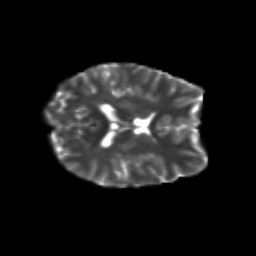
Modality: T2w
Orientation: axial
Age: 21
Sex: female
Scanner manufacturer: siemens
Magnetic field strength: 3 T
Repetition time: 3.5 s
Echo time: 0.104 s